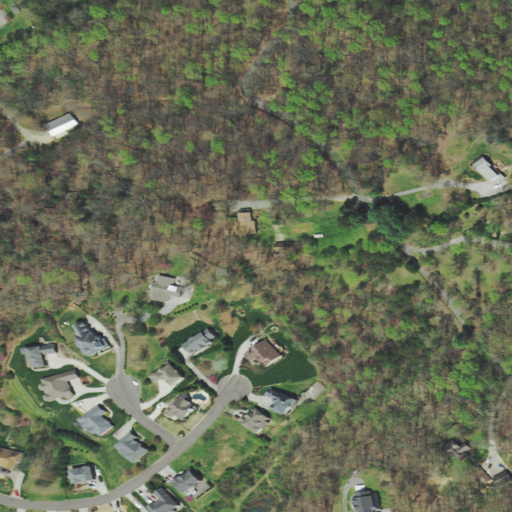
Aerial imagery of ridge(s) in Tennessee named Blackoak Ridge containing deciduous forest, open development, medium intensity development, low intensity development, mixed forest, and pasture